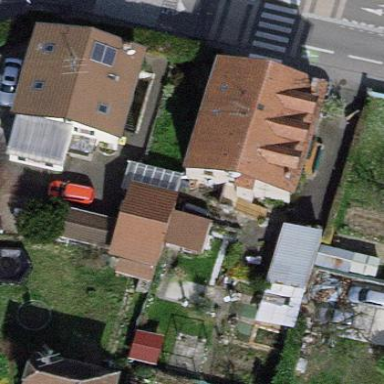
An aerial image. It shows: House with hipped roof. The roof is oriented along the building.